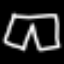
Label: pants